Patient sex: M
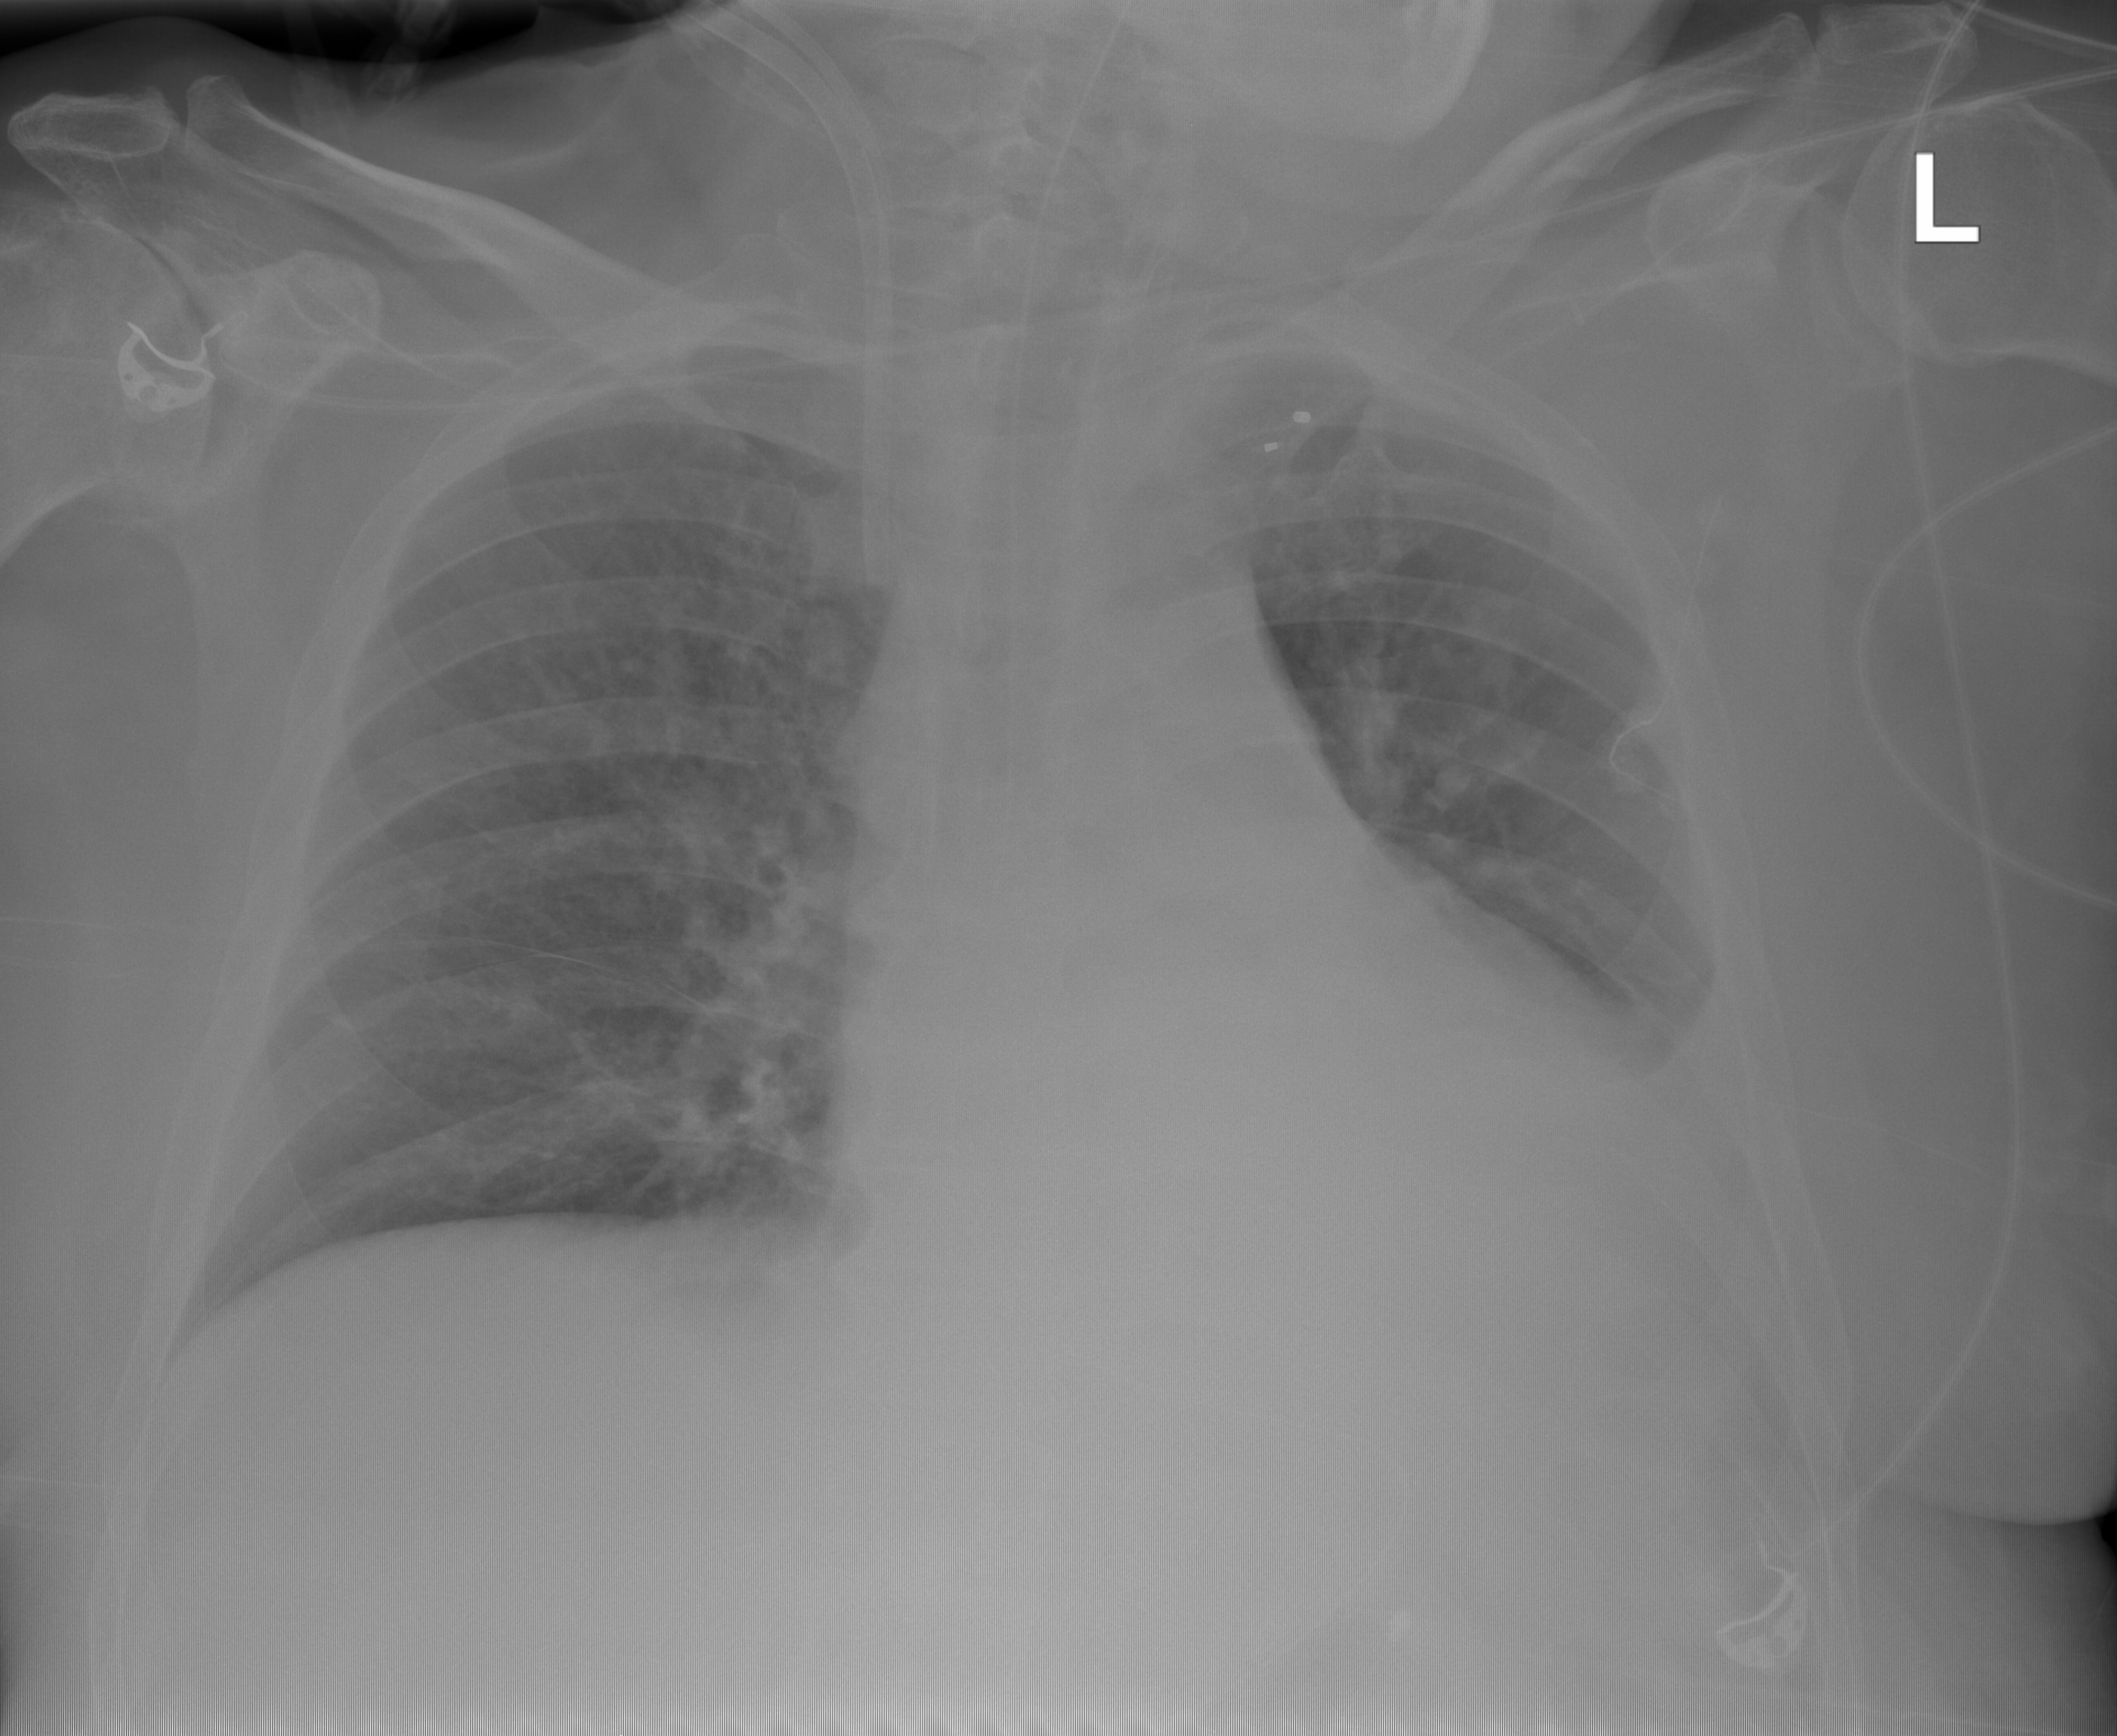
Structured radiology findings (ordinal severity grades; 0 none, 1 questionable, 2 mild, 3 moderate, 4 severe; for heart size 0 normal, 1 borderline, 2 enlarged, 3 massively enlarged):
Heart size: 0
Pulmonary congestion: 2
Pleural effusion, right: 0
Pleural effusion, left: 2
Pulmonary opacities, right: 0
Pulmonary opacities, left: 0
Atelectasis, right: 0
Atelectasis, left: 0